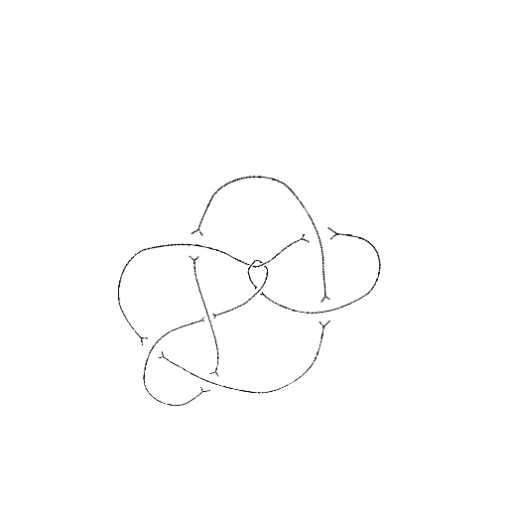
Crossing number: 9